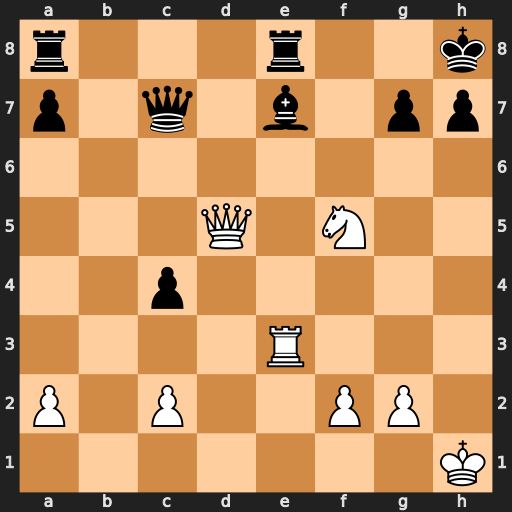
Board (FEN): r3r2k/p1q1b1pp/8/3Q1N2/2p5/4R3/P1P2PP1/7K
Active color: w
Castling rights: -
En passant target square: -
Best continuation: Qf7 Rg8 Nxe7